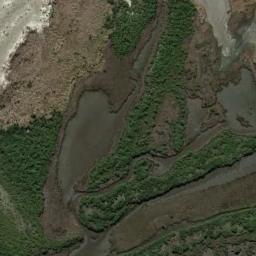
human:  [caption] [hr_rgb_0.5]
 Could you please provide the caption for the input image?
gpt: The wetland consists of bare land, Green plants and water .

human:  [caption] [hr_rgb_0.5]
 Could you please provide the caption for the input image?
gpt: There are a few lakes and a meandering river in this wetland .

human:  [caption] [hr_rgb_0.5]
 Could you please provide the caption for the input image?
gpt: Many waters of different sizes are surrounded by wetlands .

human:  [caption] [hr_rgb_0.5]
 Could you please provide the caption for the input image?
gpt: There are a few brown bare lands in the river in a wetland with sparse green plants on the bare lands .

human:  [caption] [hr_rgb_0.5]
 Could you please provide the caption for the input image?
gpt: There are some green meadows on the wetland .